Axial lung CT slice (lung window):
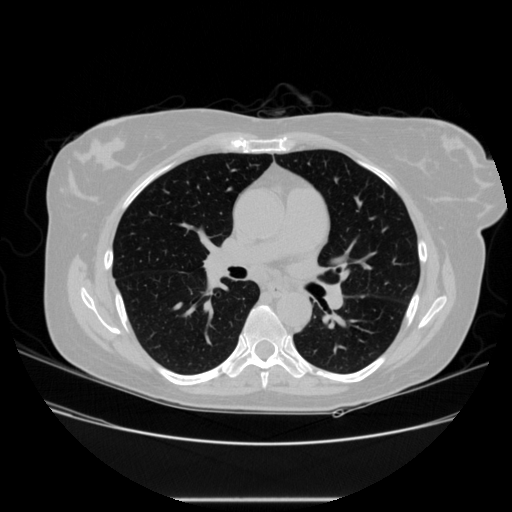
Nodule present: no